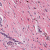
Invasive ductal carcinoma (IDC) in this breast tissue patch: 0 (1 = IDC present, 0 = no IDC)